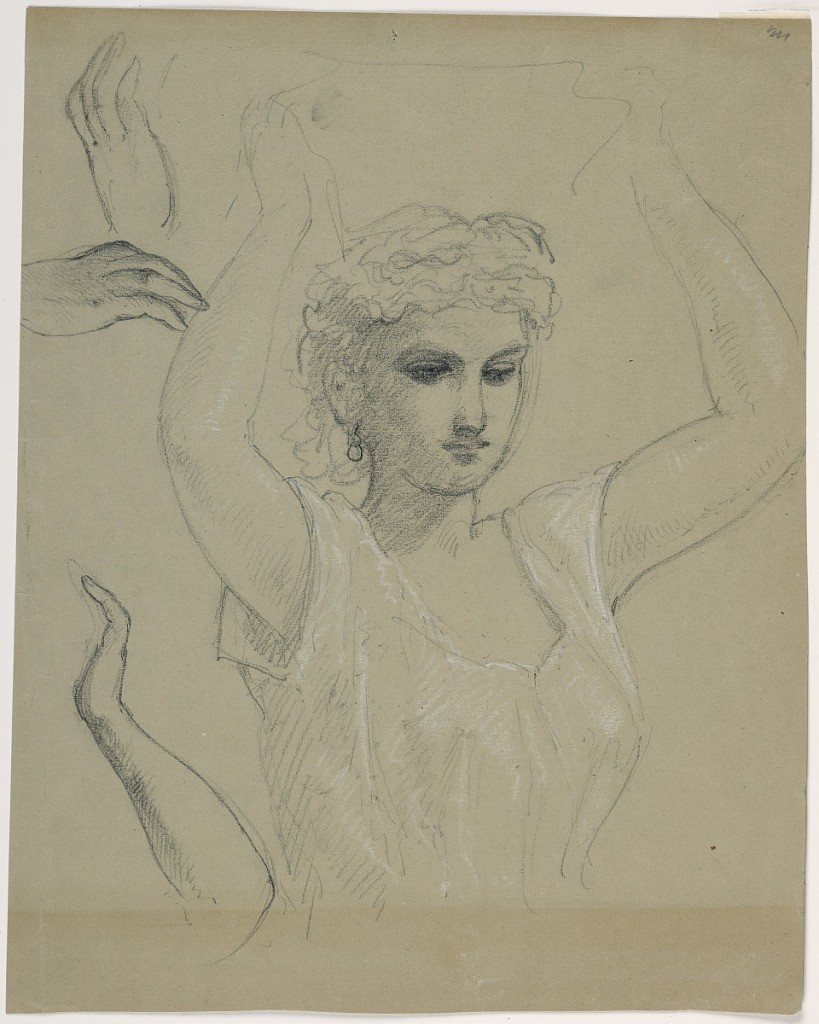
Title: Woman With Hands Raised
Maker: Daniel Huntington, American, 1816–1906
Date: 1844–45
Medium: Graphite, black and white chalk on grey wove paper
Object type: Drawing
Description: Half-length sketch of a woman looking down, arms raised.  Left arm repeated, lower left. Right hand repeated, upper left.